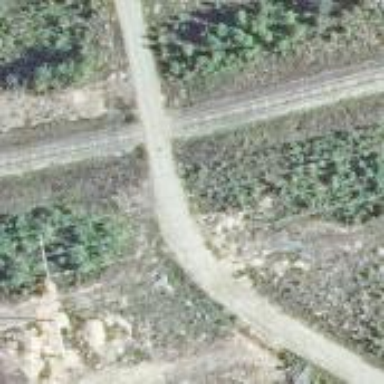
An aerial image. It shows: Level crossing with saltire marking.